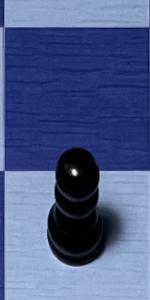
Label: Pawn_Black